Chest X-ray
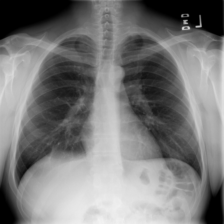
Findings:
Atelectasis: negative
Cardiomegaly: negative
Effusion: negative
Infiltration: negative
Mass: negative
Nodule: negative
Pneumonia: negative
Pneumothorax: negative
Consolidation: negative
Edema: negative
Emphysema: negative
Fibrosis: negative
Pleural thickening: negative
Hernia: negative